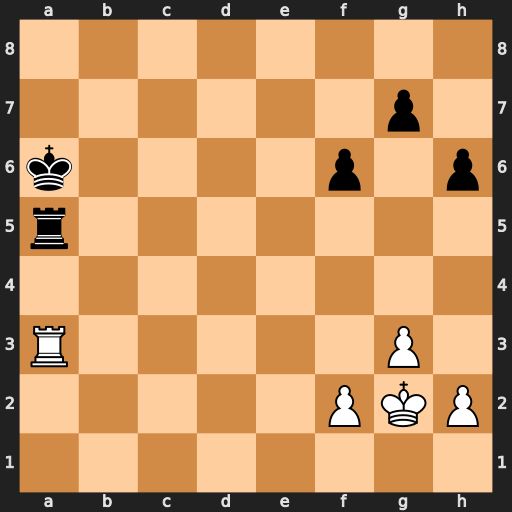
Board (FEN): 8/6p1/k4p1p/r7/8/R5P1/5PKP/8
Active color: w
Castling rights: -
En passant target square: -
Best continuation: Rxa5+ Kxa5 Kf3